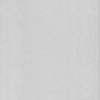
Label: dusty